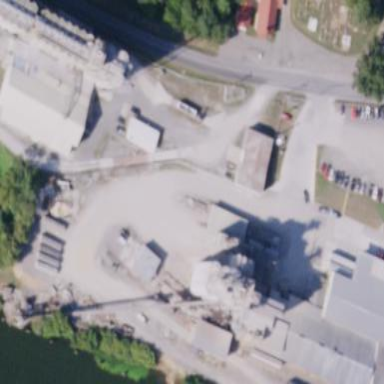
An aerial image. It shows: Industrial area designated for feed mill.